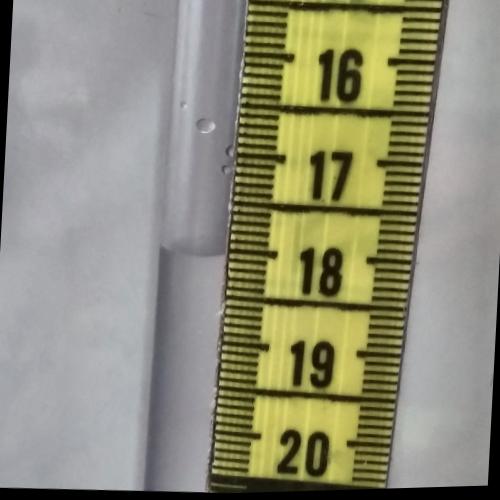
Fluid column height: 18.1 cm